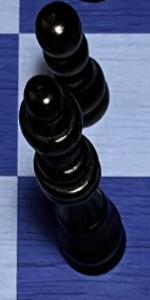
Label: Queen_Black